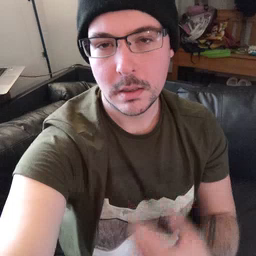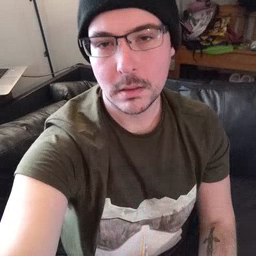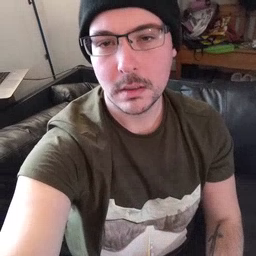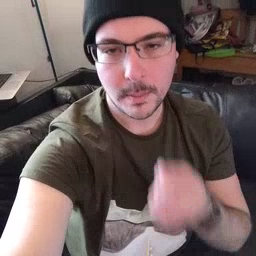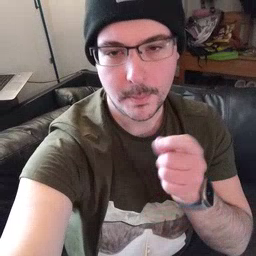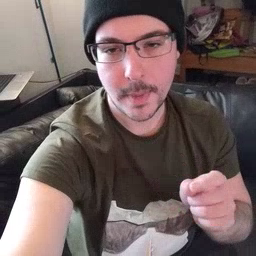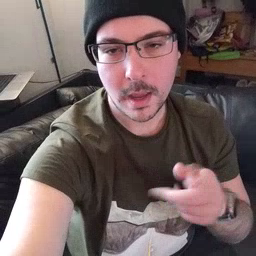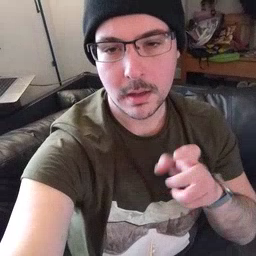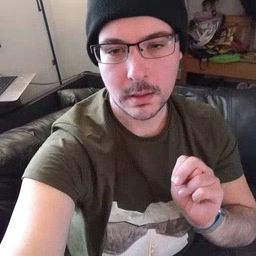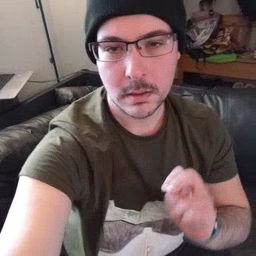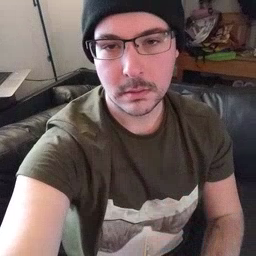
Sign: pen